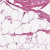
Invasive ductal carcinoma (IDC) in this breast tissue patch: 0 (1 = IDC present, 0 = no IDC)